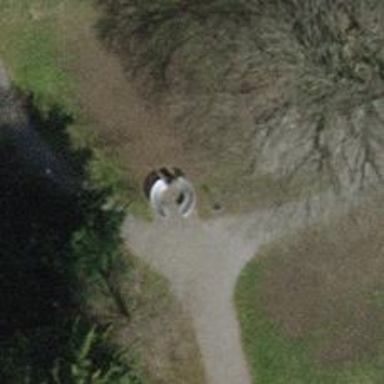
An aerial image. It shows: Bench for seating.